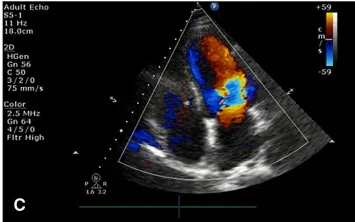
Echocardiography in ER indicated a mildly thickened ventricular septum and left ventricular posterior wall, mild tricuspid regurgitation and a slightly reduced left ventricular ejection fraction (LVEF 50.
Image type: radiology (ultrasound)